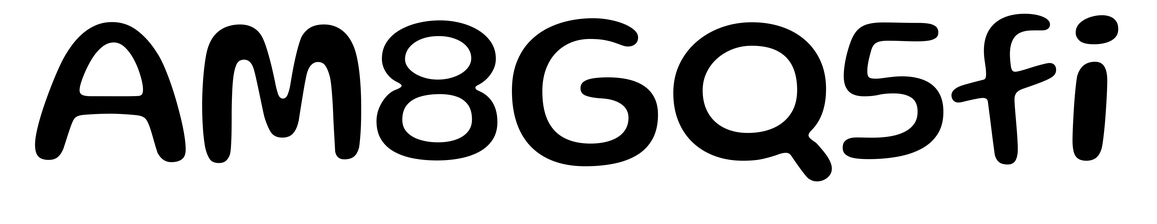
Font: Gluten_Regular